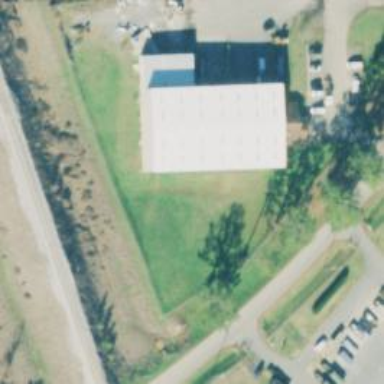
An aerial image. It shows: Recycling center.